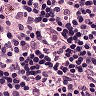
Metastatic tissue present: no